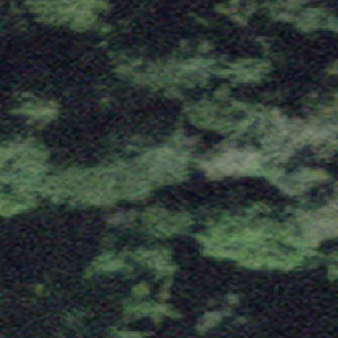
Label: other